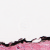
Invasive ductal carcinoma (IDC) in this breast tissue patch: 0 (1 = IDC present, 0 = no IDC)